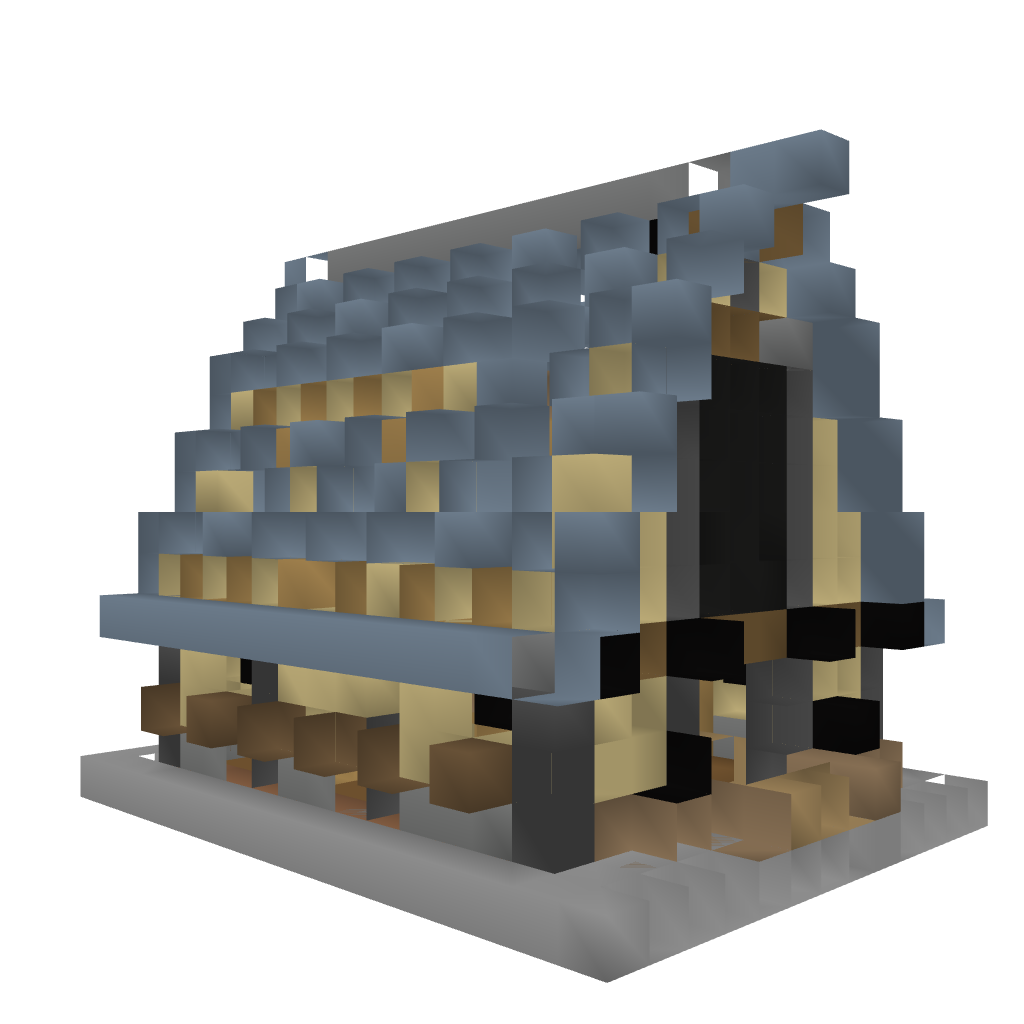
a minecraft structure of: EveV's Horse Barn